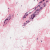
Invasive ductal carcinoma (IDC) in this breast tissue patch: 0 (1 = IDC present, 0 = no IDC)